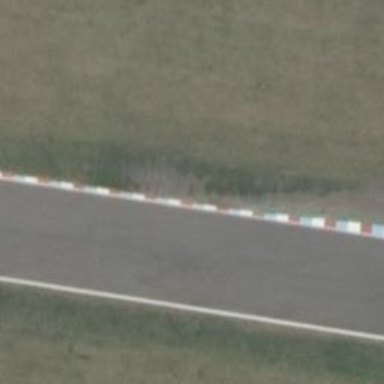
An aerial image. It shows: Raceway with kerb.